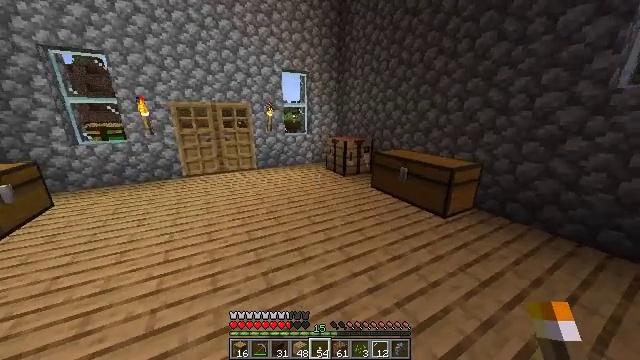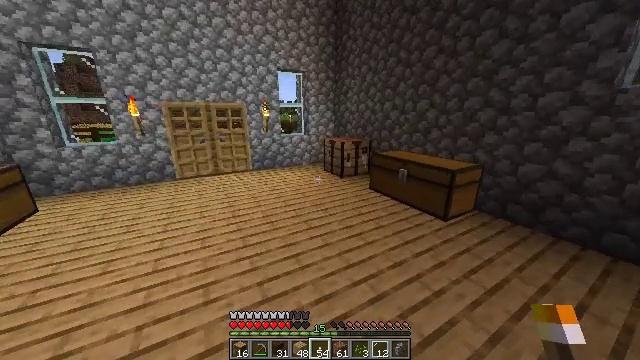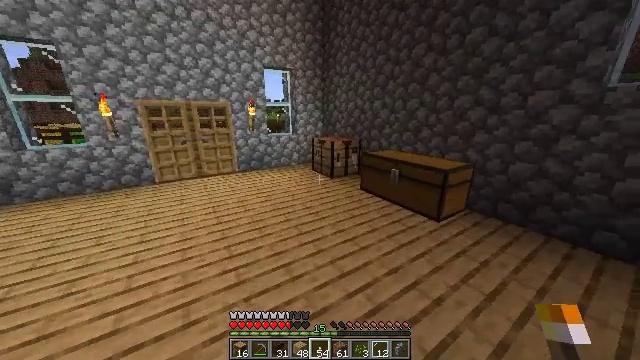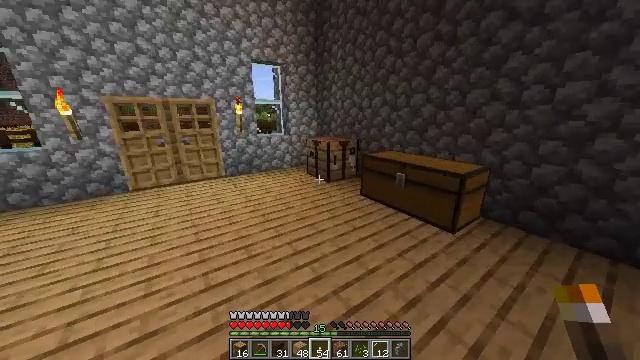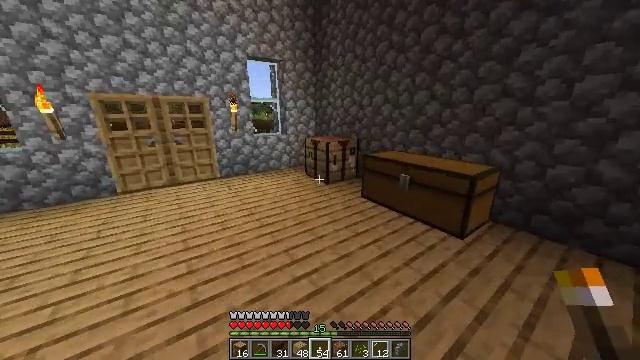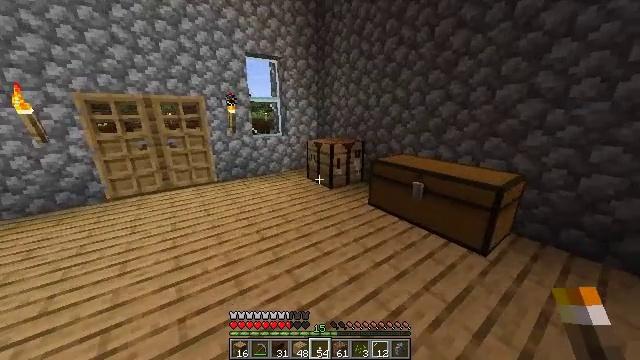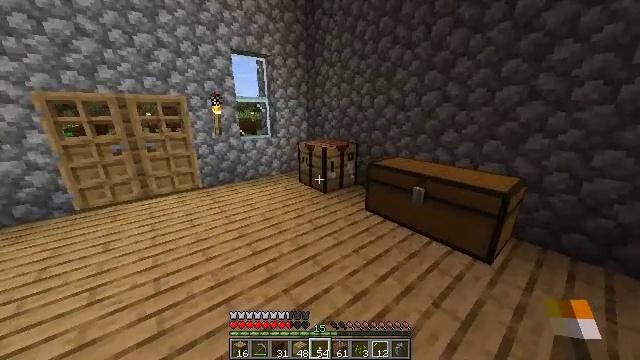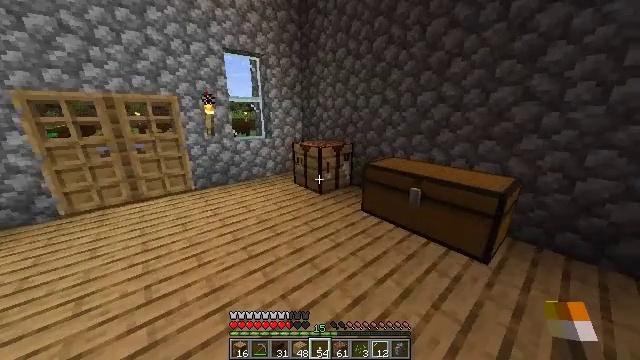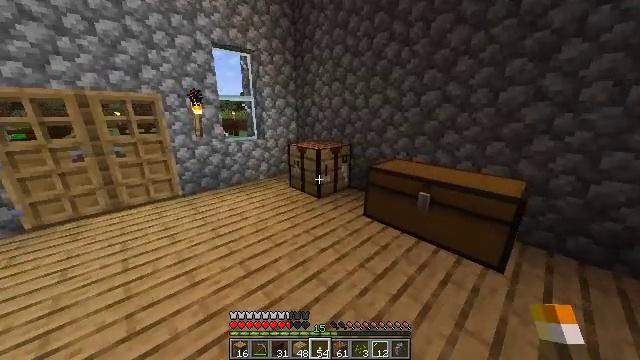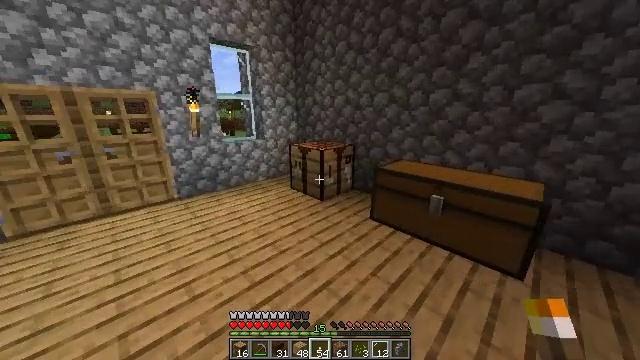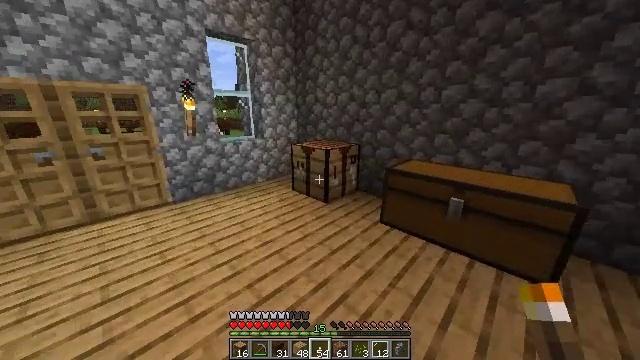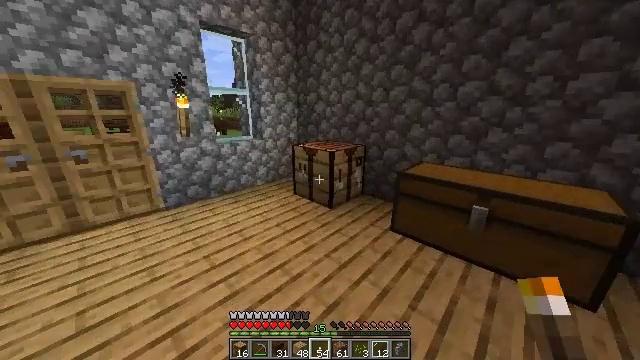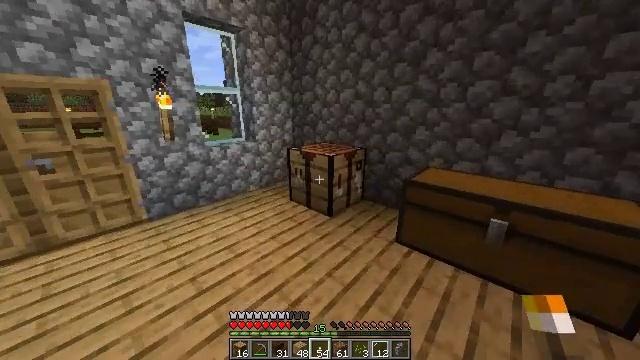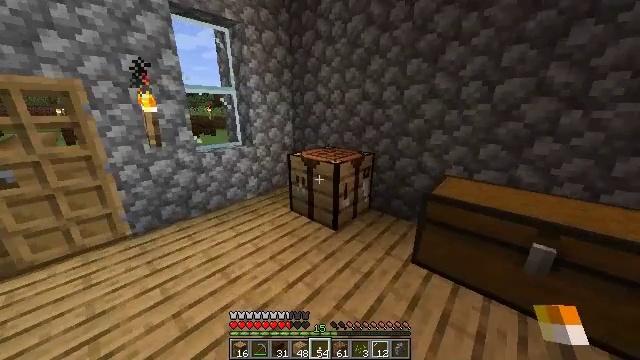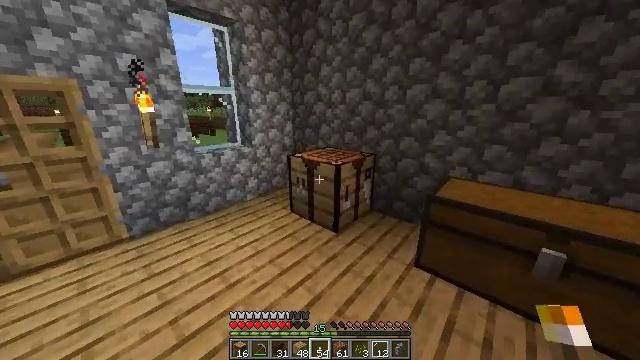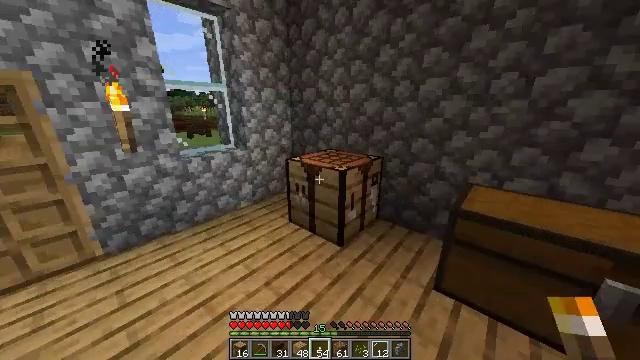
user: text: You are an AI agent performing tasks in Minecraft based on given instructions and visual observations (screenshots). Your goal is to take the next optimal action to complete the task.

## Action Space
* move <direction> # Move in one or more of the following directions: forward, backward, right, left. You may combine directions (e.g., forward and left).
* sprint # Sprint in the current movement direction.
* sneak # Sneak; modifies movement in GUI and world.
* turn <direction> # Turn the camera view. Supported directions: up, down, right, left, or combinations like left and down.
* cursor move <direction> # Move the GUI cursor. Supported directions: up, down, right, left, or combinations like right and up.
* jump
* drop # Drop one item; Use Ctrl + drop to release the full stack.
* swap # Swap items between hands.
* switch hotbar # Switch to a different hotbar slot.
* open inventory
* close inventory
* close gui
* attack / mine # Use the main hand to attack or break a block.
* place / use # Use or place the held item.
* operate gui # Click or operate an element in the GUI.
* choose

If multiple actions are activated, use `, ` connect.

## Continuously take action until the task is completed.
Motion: motion action
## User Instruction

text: Craft three cobblestone slab from six cobblestone.
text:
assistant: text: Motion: move forward, sprint
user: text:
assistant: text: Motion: move forward, sprint, turn right
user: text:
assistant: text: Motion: move forward, sprint, turn right
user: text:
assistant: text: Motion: move forward, sprint
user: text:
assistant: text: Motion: move forward and move left, sprint
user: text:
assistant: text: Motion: move forward and move left, sprint, turn right
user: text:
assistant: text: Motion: move forward and move left, sprint, turn right
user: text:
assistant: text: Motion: move forward and move left, sprint, turn right
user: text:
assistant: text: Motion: move forward and move left, turn right
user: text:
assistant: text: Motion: move forward, turn right
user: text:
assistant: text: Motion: move forward
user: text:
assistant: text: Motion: move forward, turn right
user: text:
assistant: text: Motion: move forward
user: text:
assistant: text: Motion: move forward
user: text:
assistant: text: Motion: move forward
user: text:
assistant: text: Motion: move forward, turn right, attack / mine
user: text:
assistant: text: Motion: attack / mine
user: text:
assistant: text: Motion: attack / mine
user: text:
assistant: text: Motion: no_op
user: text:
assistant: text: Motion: no_op
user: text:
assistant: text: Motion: no_op
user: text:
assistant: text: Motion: no_op
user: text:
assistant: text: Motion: no_op
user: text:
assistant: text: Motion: no_op
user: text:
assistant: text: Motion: no_op
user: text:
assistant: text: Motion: no_op
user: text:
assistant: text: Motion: use / place
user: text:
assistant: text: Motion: use / place
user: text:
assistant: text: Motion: use / place
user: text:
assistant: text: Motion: no_op